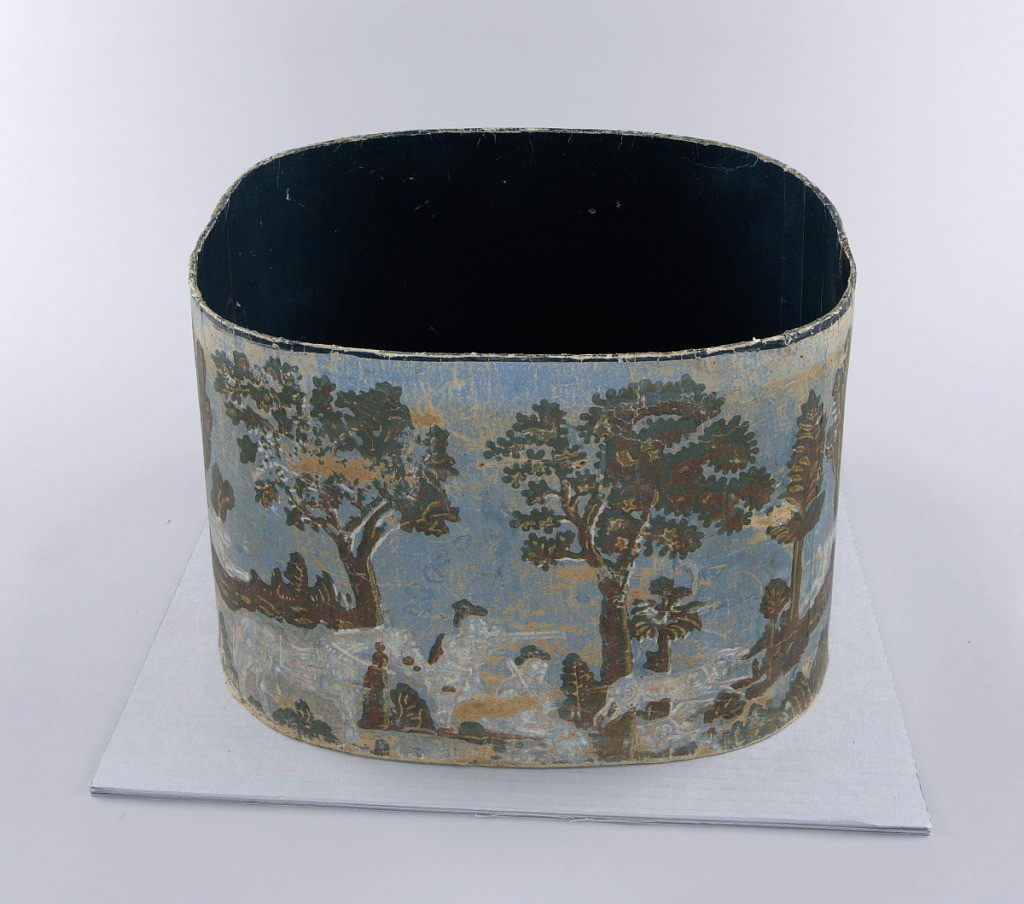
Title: Bandbox
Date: ca. 1835
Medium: Block-printed paper, pasteboard support
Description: Dismounted hunters with guns, one of whom is seated and the other in the act of shooting, standing. Standing horse, at left. At right, dogs in pursuit. Background of dark trees and sloping ground. Box bottom only, no lid.